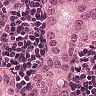
Metastatic tissue present: yes